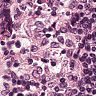
Metastatic tissue present: no